Interaction volume radius: 5 \u00c5
Interaction volume height: 25 \u00c5
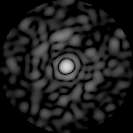
Disorder parameter: 0.8463